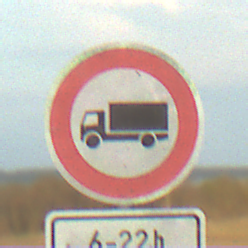
Verkehrszeichen: VerbotFuerKraftfahrzeugeUeberDreiKommaFuenfTonnen
Zusatzzeichen unten: ZeitangabenMitBeschraenkungAufWochentage4
Umgebung: Outdoor, Nature
Tageszeit: SunriseSunset
Wetter: PartlyCloudy
Licht: Natural
Jahreszeit: NotSpecified
Kontrast: MediumContrast